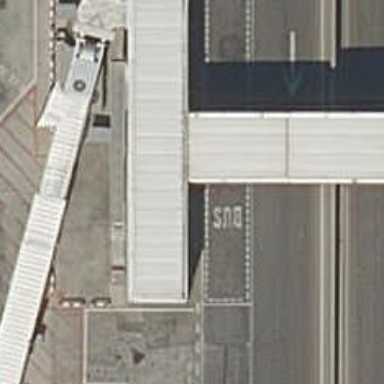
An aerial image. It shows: Airport gate.